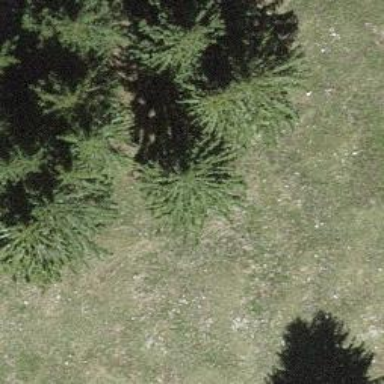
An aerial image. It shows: Agricultural area with evergreen needle-leaved trees.